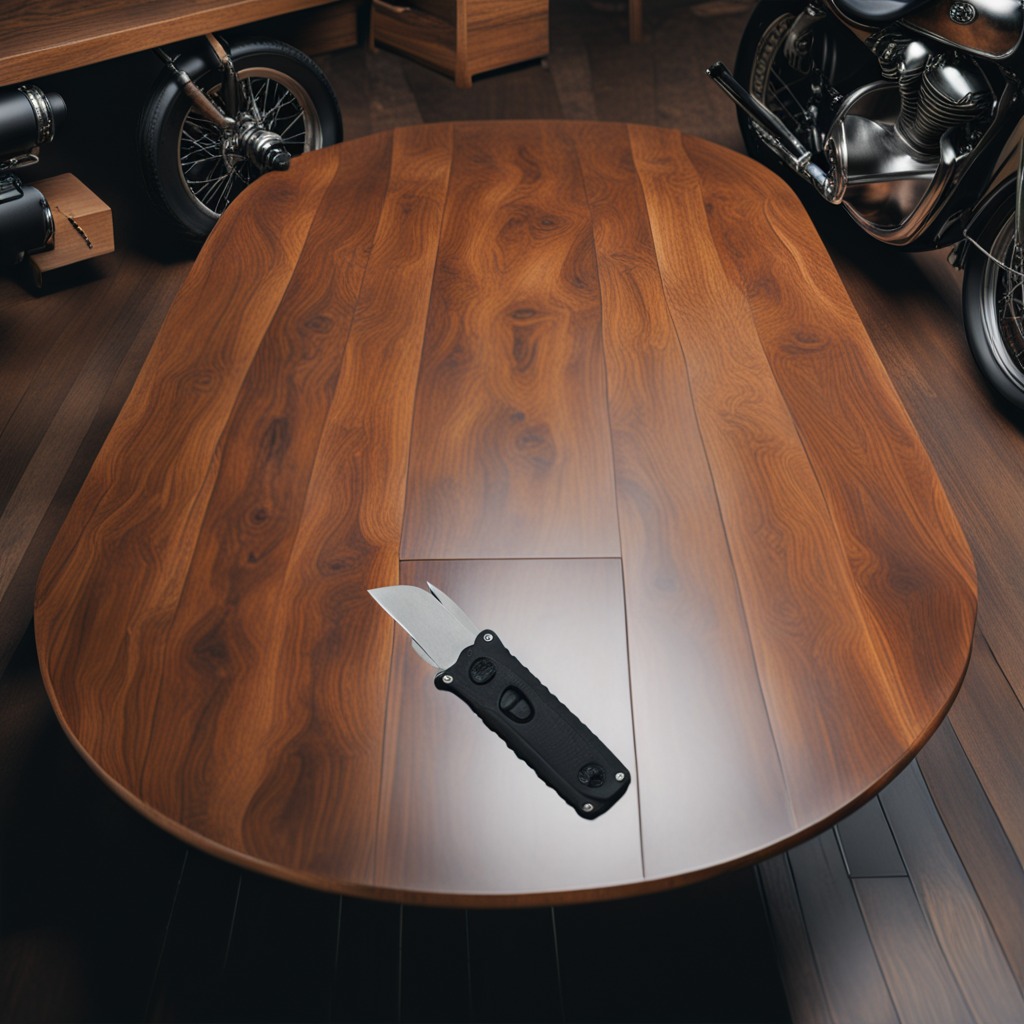
A utility knife lying on the oil-spilled wooden table in a vintage motorcycle garage.